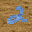
Label: 2